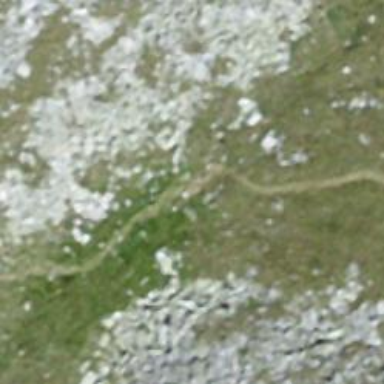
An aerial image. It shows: Path.